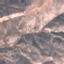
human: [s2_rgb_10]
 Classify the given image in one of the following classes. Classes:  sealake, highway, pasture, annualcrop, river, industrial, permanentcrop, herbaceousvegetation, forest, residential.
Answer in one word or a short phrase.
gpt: HerbaceousVegetation